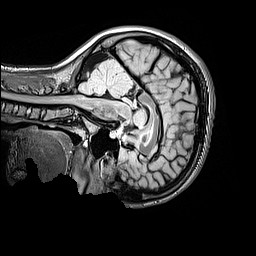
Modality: FLAIR
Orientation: sagittal
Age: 11
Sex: female
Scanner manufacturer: siemens
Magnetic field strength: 3 T
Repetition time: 5 s
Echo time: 0.388 s